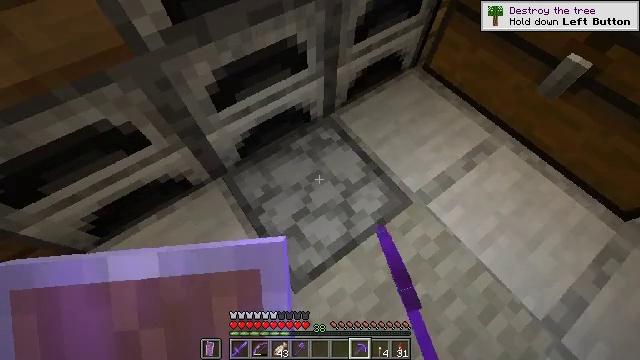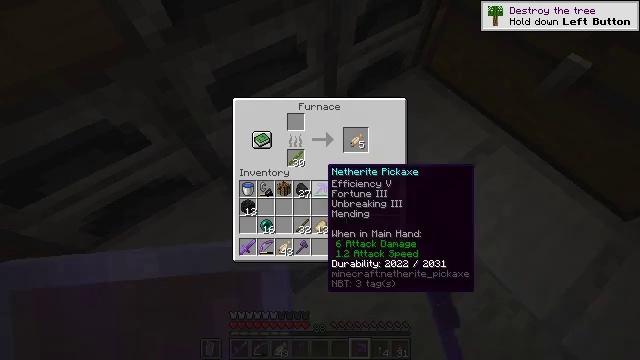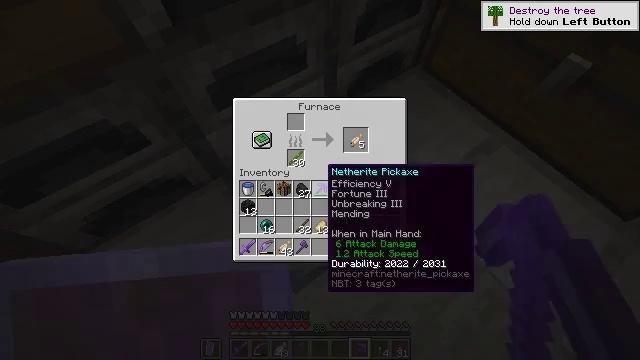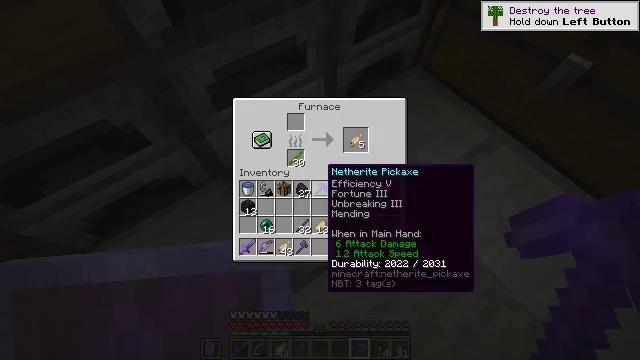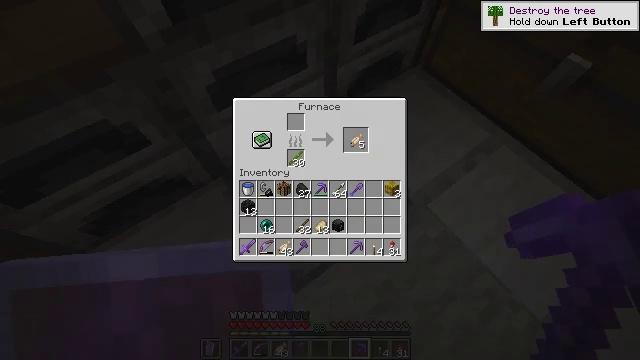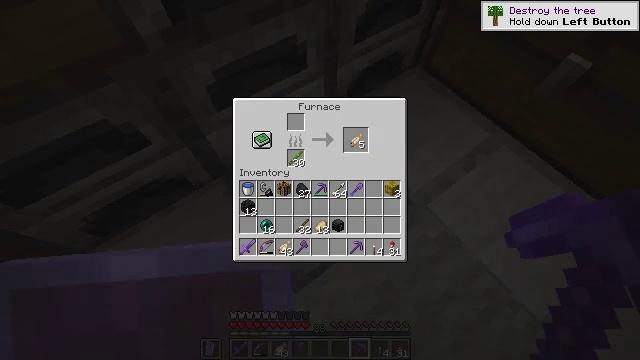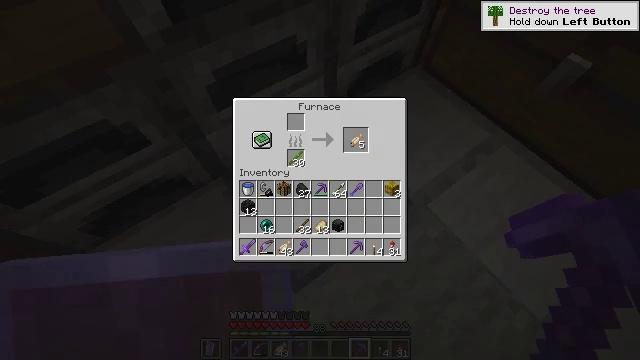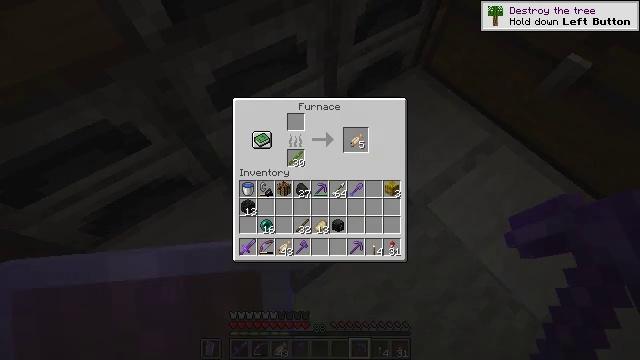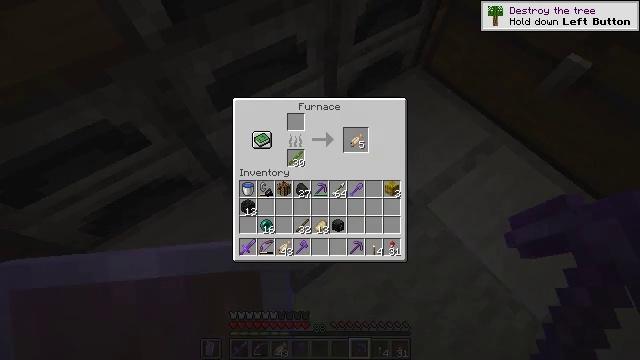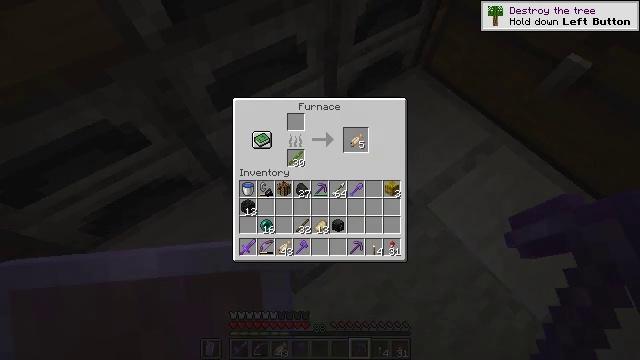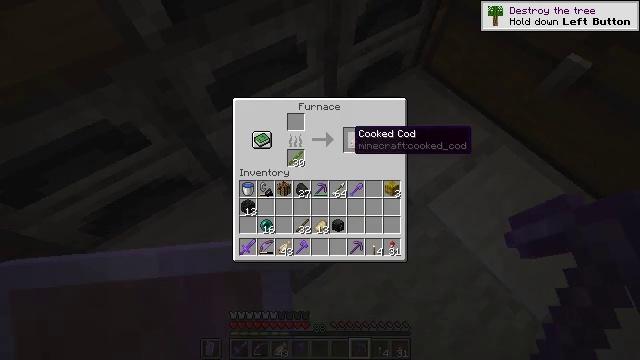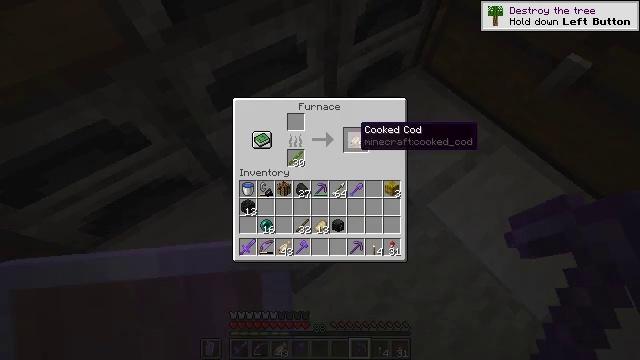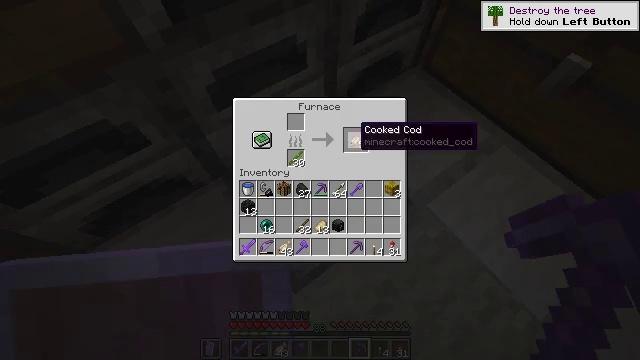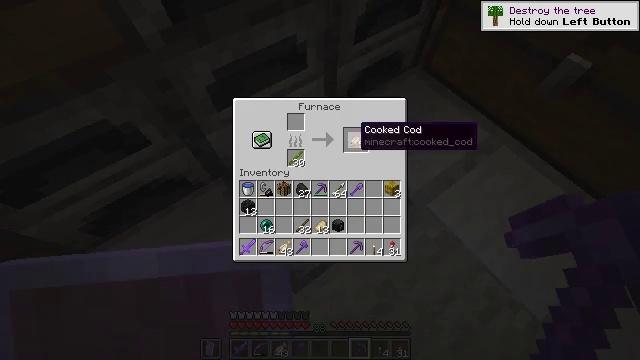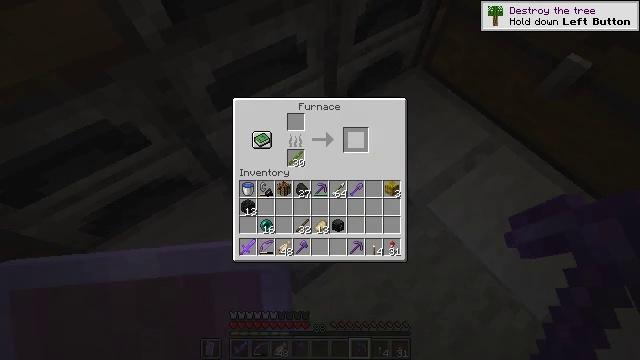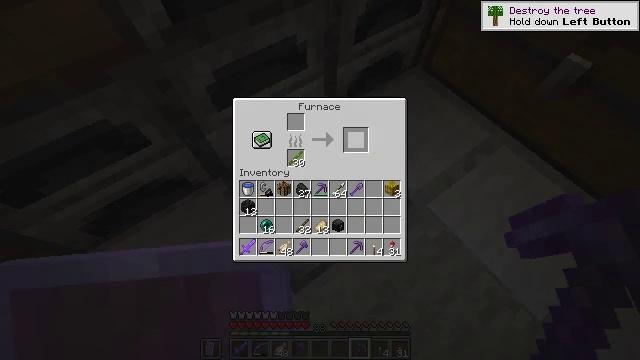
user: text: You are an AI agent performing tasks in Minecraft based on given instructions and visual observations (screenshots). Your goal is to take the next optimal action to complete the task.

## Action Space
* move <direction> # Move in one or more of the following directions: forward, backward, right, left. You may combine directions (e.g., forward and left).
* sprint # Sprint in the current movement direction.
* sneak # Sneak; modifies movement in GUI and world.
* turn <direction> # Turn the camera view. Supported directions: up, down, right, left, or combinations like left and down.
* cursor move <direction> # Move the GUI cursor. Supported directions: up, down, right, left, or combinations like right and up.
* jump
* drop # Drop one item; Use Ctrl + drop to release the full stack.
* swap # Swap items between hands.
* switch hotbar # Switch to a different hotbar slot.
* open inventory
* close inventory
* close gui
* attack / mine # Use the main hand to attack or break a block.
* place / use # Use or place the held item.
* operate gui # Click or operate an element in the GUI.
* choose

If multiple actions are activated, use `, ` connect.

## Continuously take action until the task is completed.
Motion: motion action
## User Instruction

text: Interact with the furnace to craft cooked cod.
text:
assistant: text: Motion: no_op
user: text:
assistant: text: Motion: no_op
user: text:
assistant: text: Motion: no_op
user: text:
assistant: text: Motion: no_op
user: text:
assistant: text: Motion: turn right and up
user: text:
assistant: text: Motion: turn up
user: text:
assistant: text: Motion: no_op
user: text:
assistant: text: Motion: sneak, turn up
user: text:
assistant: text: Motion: sneak
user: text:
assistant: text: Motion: sneak
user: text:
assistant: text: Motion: sneak
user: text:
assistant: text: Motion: sneak
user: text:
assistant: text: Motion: sneak
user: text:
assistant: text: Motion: sneak, attack / mine
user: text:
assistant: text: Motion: sneak, attack / mine
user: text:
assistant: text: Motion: sneak, attack / mine
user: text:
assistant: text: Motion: sneak
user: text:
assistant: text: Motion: sneak
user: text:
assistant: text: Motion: no_op
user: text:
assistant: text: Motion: no_op
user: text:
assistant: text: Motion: no_op
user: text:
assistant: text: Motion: no_op
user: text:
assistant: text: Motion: no_op
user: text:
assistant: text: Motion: turn left and up
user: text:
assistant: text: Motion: turn left and up
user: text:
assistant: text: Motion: turn left and up
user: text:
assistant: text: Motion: turn left and up
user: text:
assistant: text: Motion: no_op
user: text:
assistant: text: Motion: no_op
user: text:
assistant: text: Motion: use / place